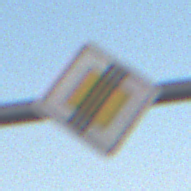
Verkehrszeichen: EndeVorfahrtsstrasse
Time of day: SunriseSunset
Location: Outdoor (Nature)
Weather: Clear
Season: NotSpecified
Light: Natural